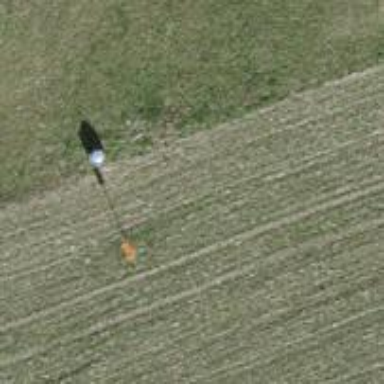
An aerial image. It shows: Pole with roof cover.